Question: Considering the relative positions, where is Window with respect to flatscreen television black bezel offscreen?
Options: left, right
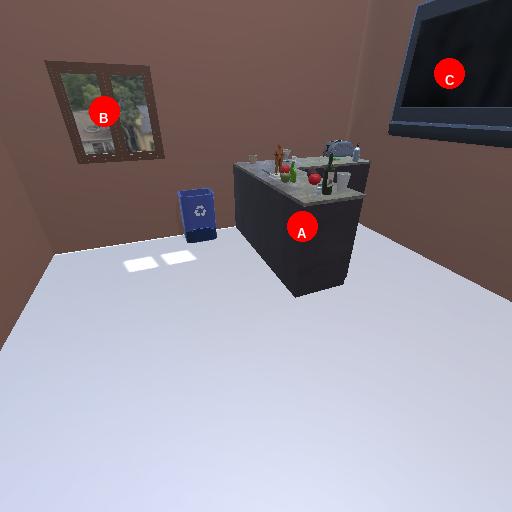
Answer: left